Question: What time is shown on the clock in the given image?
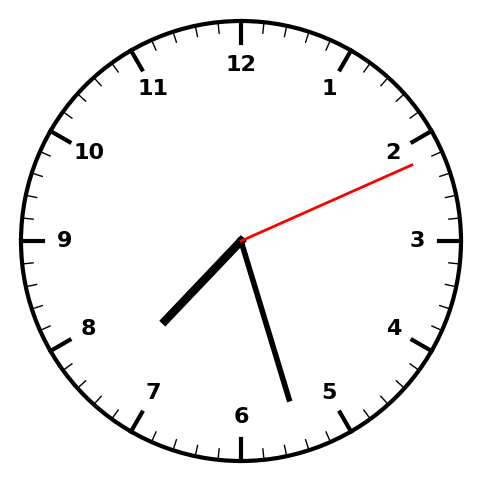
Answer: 07:27:11